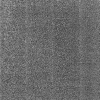
Atmospheric dust classification: dusty